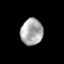
Tissue: prostate
Cell type: T cells
Senescence score: 0.2934
Nuclear area (px): 576
Mean DAPI intensity: 170.144